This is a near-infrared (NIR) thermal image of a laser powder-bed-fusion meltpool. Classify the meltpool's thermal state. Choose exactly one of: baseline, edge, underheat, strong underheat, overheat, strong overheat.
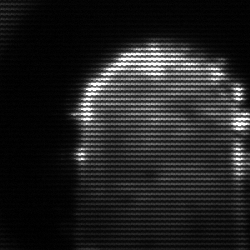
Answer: baseline